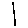
Label: line